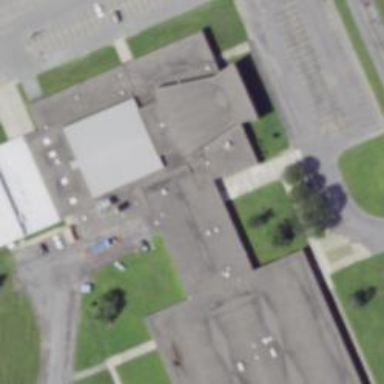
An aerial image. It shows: School.